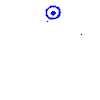
Particle: pion